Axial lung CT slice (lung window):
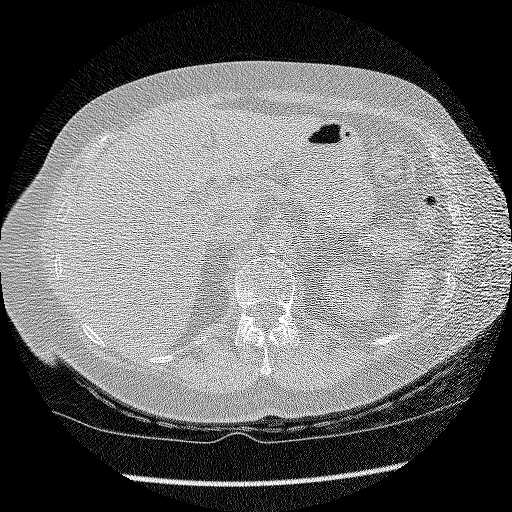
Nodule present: no